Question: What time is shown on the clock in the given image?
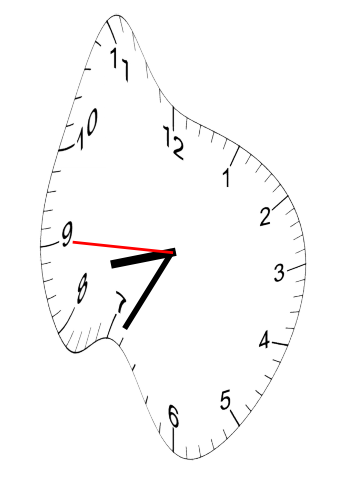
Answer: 08:34:45